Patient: sex F, age 78
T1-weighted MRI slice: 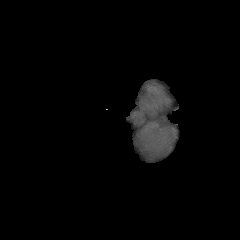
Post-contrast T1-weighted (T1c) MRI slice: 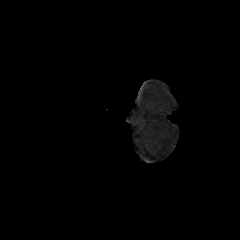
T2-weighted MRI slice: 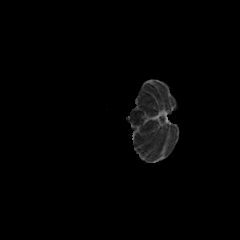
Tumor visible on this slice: no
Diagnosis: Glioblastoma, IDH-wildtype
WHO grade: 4